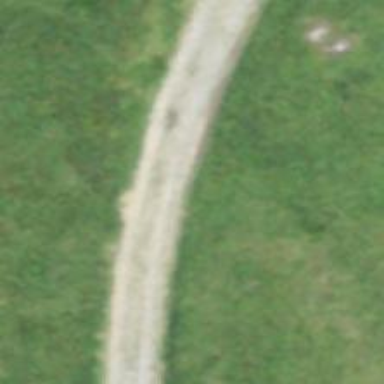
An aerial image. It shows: Track with grade2 pebblestone surface.